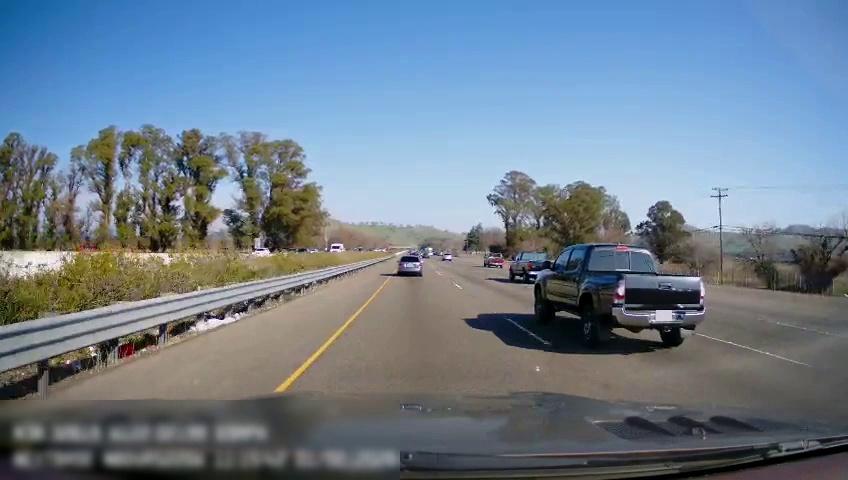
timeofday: Day
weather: Sunny
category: Drivable Space
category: Vehicles | Car
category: Vehicles | Van
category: Vehicles | Truck
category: Vehicles | Truck
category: Vehicles | SUV
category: Vehicles | Truck
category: Vehicles | SUV
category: Lanes | Current Lane
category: Lanes | Current Lane
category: Lanes | Alternate Lane
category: Lanes | Alternate Lane